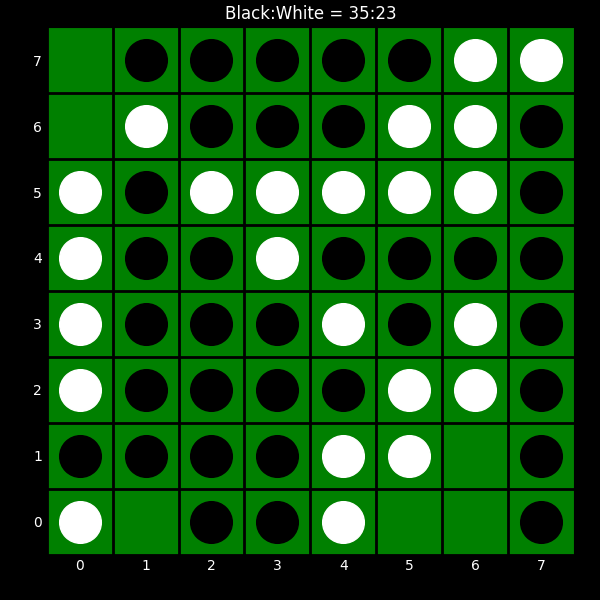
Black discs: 35
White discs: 23